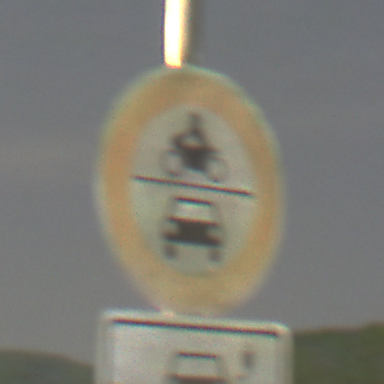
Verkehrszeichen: VerbotKraftfahrzeuge
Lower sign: MehrspurigeFahrzeugeFrei11
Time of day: Night
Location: Outdoor (Urban)
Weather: PartlyCloudy
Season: NotSpecified
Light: Artificial